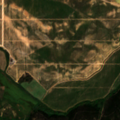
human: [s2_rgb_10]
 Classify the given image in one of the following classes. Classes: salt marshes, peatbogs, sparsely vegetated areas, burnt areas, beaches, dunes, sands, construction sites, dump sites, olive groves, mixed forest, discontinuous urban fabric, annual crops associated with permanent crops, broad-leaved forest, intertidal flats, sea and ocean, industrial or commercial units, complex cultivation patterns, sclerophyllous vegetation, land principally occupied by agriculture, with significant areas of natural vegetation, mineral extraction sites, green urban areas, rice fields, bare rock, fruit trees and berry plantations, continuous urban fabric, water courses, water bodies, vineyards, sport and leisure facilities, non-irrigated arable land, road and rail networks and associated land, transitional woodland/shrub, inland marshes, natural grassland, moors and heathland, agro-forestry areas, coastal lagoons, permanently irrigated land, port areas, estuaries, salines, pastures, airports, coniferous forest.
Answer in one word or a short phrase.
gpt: non-irrigated arable land, olive groves, broad-leaved forest